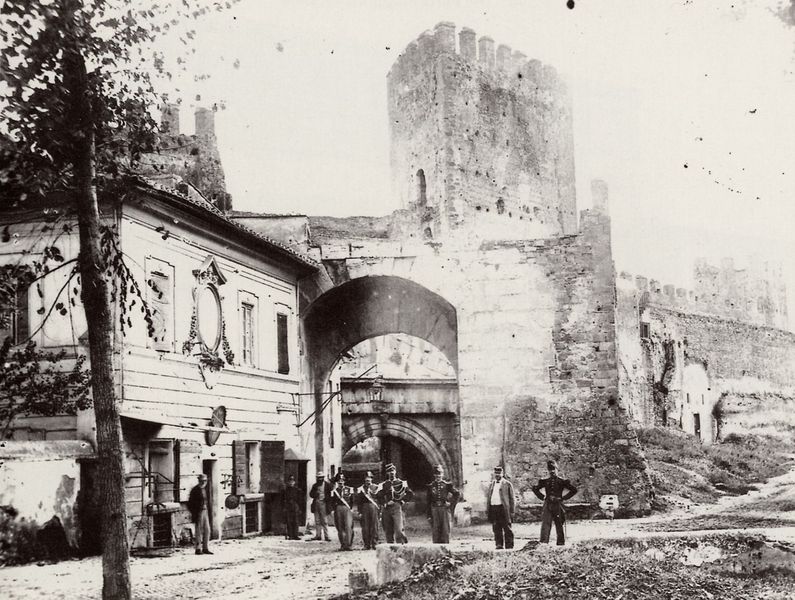
Titel: Die Porta S. Lorenzo in Rom
Künstler: Italienischer Photograph
Standort: Rom
Institution: Archivio Fotografico Nazionale (Fondo Valenziani)
Schlagwörter: baum, blätter, gruppe, himmel, laub, mann, weiß, menschen, stadt, äste, fenster, grau, lampe, laterne, männer, schwarz, strasse, tür, gebäude, gras, haus, weg, wiese, alt, hose, architektur, stein, steine, gruppenportrait, portrait, porträt, wache, erde, stamm, zweige, wege, pose, turm, bogen, fassade, hang, mauer, laden, rundbogen, krieg, schlacht, soldaten, kordel, tor, zinnen, befestigung, foto, fotografie, photographie, bögen, eingang, ruine, burg, medaillon, torbogen, festung, militär, schwarzweiß, uniform, uniformen, soldat, offizier, posieren, armee, photo, flecken, tore, stadttor, stadtmauer, vordach, wachen, aufnahme, bau, zivilisten, durchfahrt, zollhaus, mannschaft, bastion, zoll, zivilist, fotografiwe, stadtwache, stadtmeuer